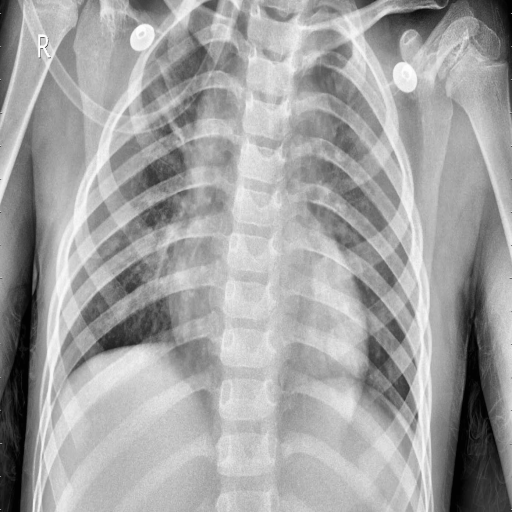
Finding: PNEUMONIA